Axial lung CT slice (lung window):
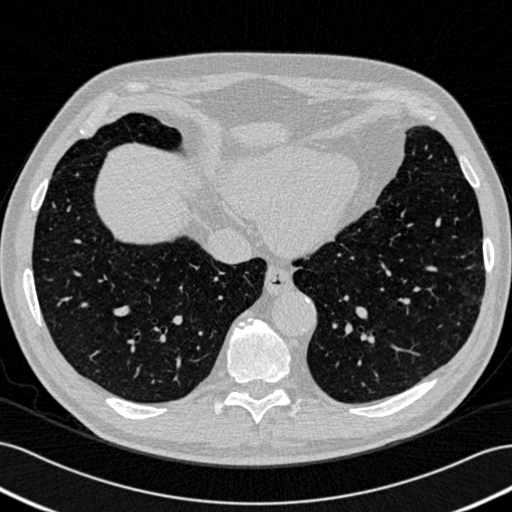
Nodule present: no